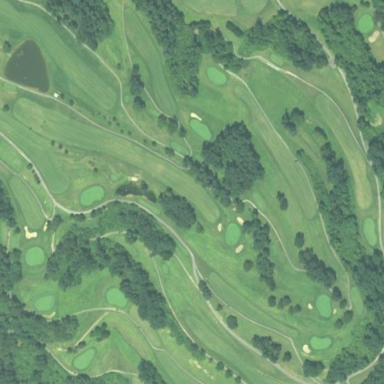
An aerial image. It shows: Golf course surrounded by greenery.